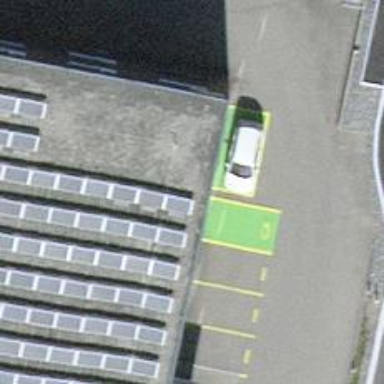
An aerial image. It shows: Charging station.